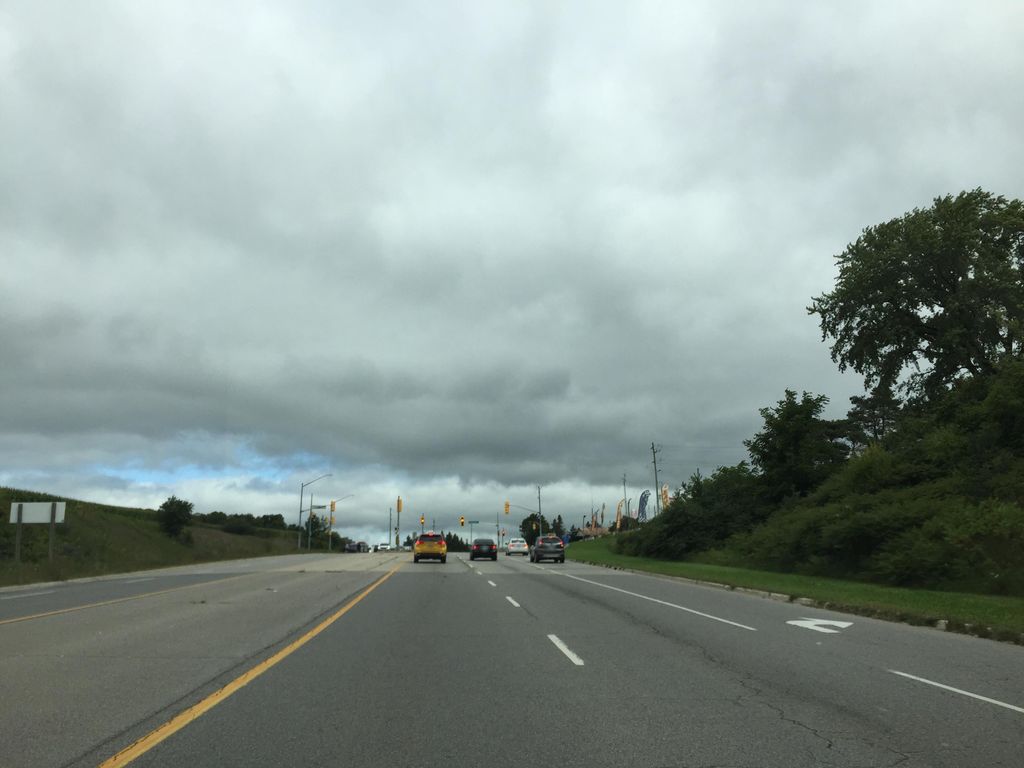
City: kitchener-waterloo